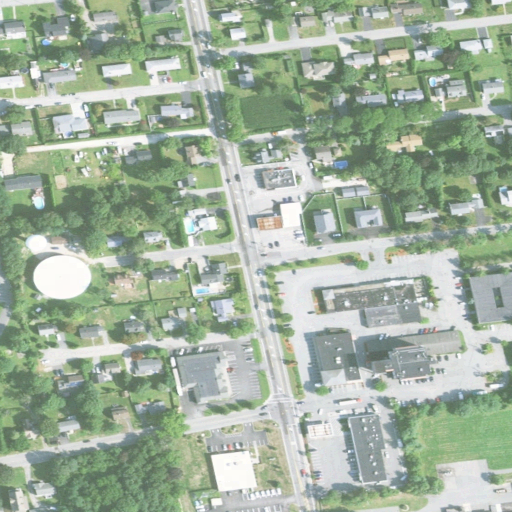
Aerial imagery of mountain in Rhode Island named Juniper Hill containing medium intensity development, high intensity development, low intensity development, and open development